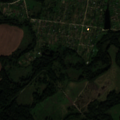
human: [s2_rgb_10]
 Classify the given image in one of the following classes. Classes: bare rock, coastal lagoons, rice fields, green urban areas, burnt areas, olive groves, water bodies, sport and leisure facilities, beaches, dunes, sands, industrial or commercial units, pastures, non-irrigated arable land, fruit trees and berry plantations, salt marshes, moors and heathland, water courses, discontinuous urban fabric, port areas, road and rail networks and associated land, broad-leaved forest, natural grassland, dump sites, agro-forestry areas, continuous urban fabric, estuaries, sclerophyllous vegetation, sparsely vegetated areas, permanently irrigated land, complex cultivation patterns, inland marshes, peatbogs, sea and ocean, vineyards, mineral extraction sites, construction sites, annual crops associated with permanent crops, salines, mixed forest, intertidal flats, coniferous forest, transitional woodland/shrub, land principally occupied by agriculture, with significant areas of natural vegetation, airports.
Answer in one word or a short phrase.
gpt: non-irrigated arable land, pastures, complex cultivation patterns, land principally occupied by agriculture, with significant areas of natural vegetation, broad-leaved forest